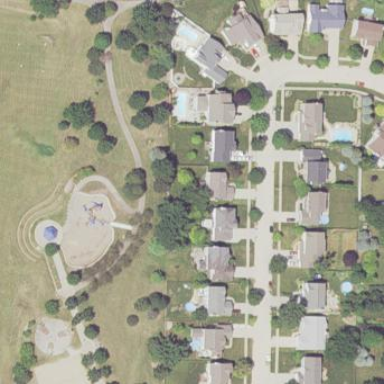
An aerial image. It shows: Residential neighbourhood consisting of single-family homes.